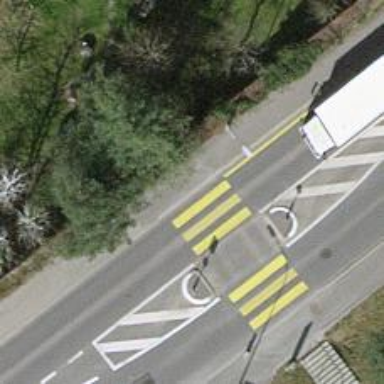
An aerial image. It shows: Kerb barrier.